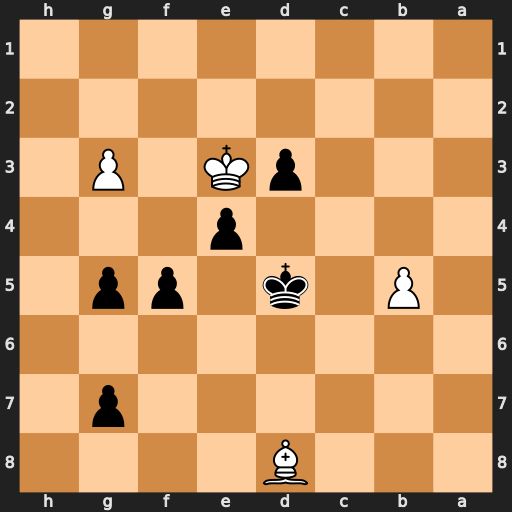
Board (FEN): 3B4/6p1/8/1P1k1pp1/4p3/3pK1P1/8/8
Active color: b
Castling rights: -
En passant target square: -
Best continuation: f4+ Kd2 Kd4 Bb6+ Kc4 Bg1 Kxb5 Kc3 fxg3